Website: bh-photo
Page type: payment
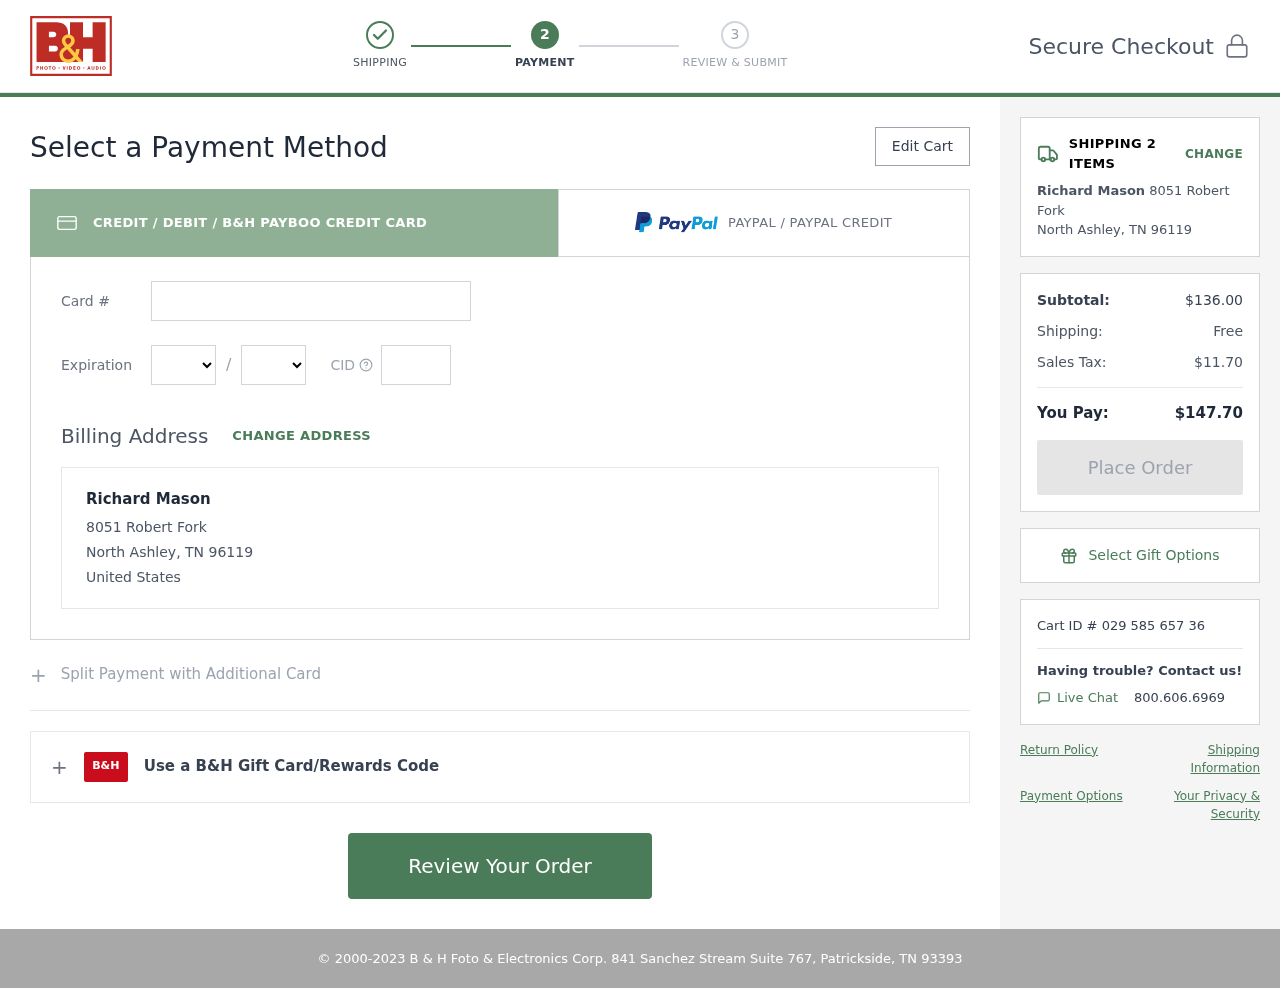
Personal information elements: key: PII_CARD_CVV
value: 723
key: PII_CARD_EXPIRY_MONTH
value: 04
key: PII_CARD_EXPIRY_YEAR
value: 27
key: PII_CARD_NUMBER
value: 2251 6885 8837 6362
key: PII_CITY_STATE_ZIP
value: North Ashley, TN 96119
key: PII_COUNTRY
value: United States
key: PII_FULLNAME
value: Richard Mason
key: PII_STREET
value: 8051 Robert Fork
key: PII_FULLNAME2
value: Richard Mason
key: PII_STREET2
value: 8051 Robert Fork
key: PII_CITY_STATE_ZIP2
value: North Ashley, TN 96119
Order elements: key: ORDER_NUM_ITEMS
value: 2
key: ORDER_SUBTOTAL
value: $136.00
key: ORDER_SHIPPING_COST
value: Free
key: ORDER_TAX
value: $11.70
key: ORDER_TOTAL
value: $147.70
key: ORDER_ID
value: Cart ID # 029 585 657 36